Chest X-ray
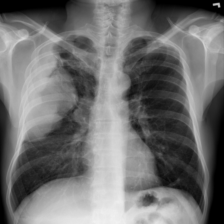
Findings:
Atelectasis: negative
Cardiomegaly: negative
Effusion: negative
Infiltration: negative
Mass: positive
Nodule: negative
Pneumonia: negative
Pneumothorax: negative
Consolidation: negative
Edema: negative
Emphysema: negative
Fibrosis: negative
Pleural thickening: negative
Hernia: negative